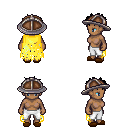
a pixel art fantasy rpg character, female body template, human, dark skin, yellow tattered cape, white pants, black bedhead hairstyle, chain helm, brown slippers, four views (front, back, left, right), 2x2 character sprite sheet, small pixel art, hard edges, no anti-aliasing